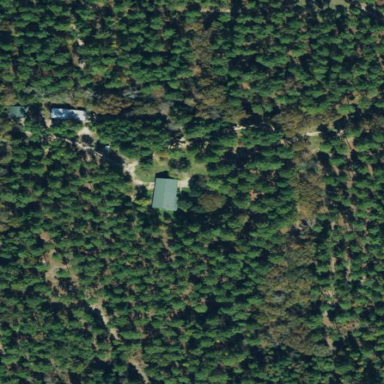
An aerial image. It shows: Evergreen needle-leaved forest.